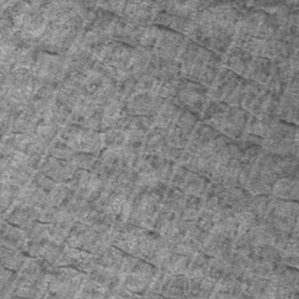
Label: frost